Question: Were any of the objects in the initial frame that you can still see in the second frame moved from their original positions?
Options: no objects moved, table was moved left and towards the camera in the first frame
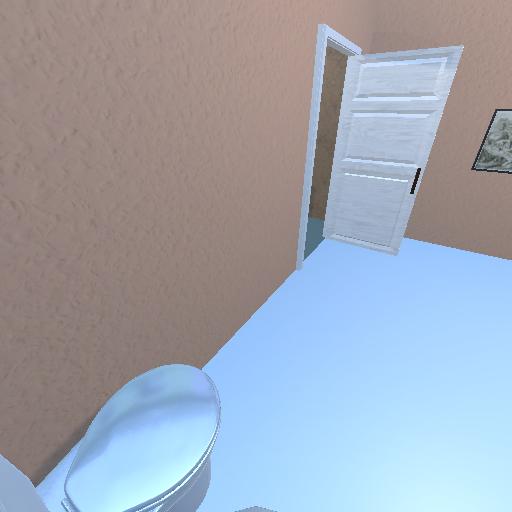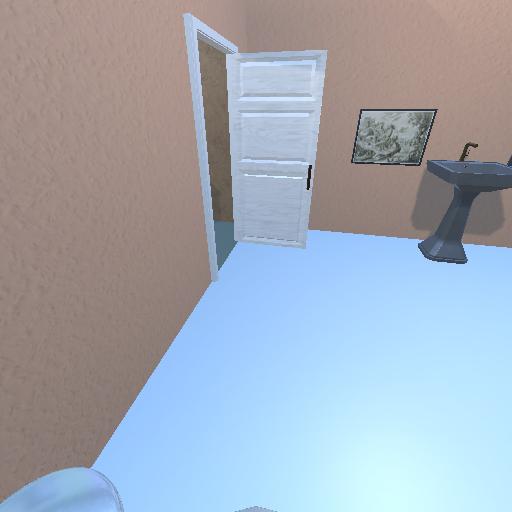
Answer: no objects moved